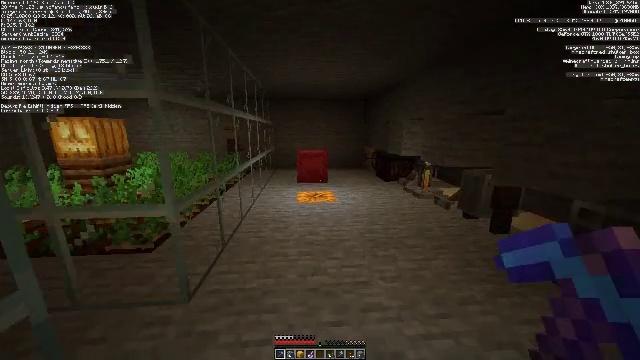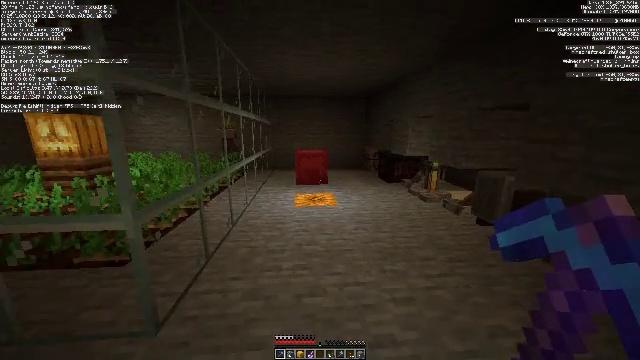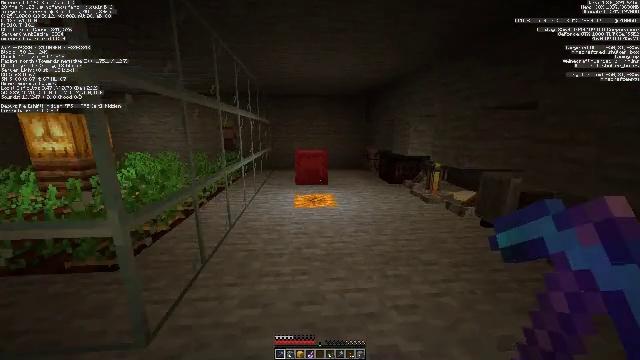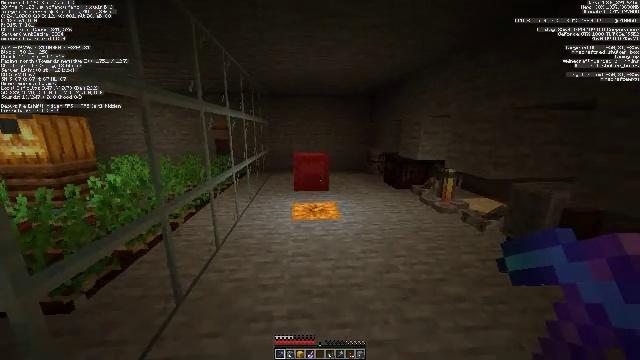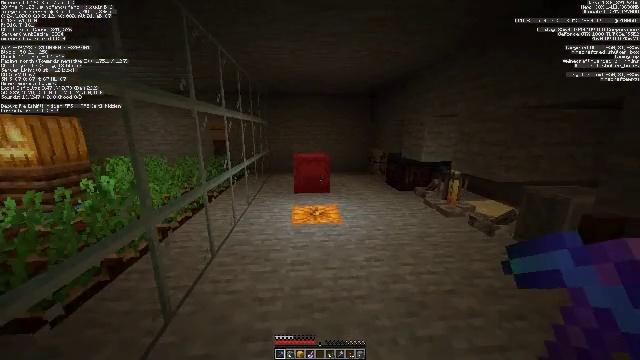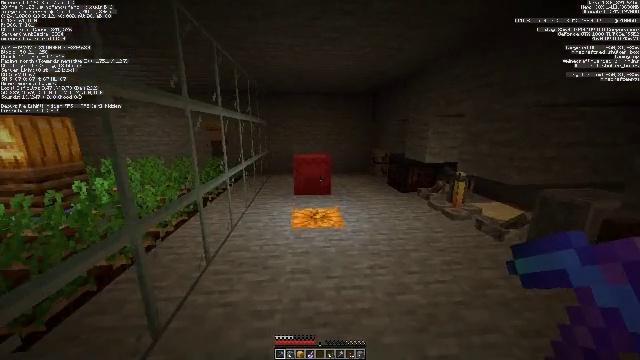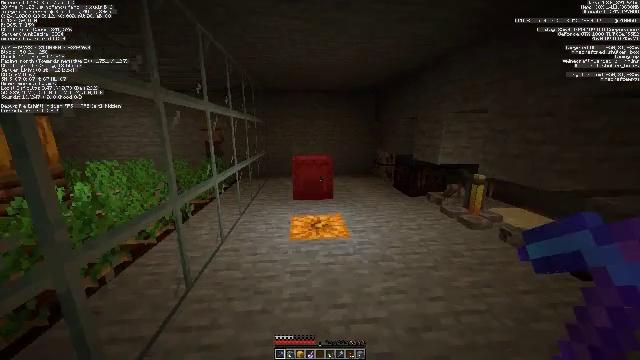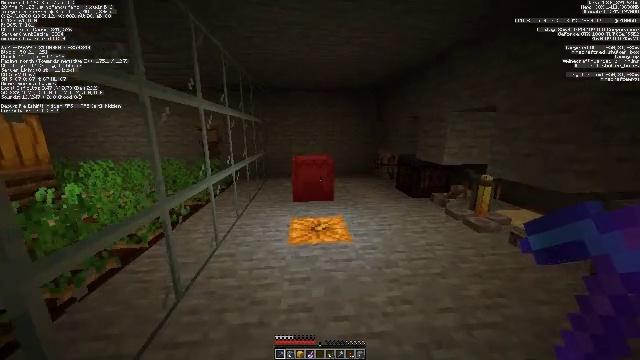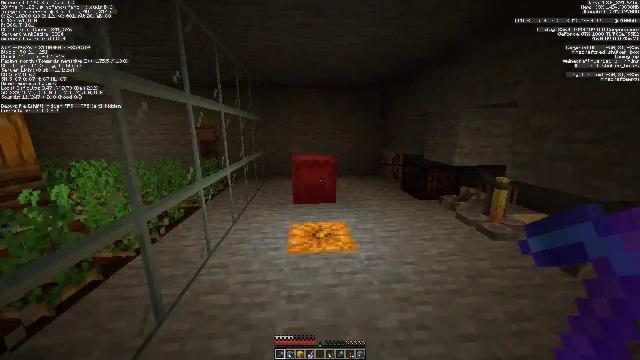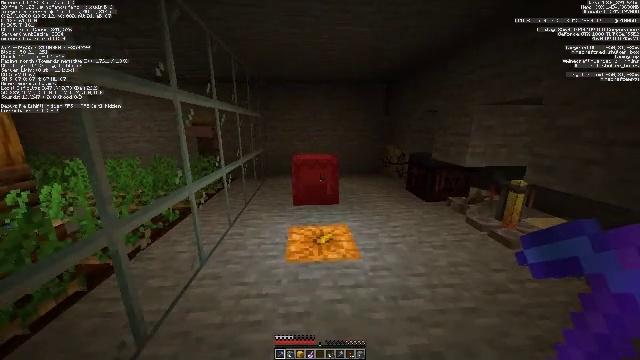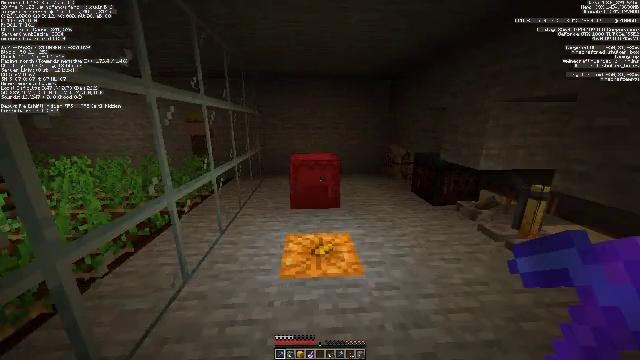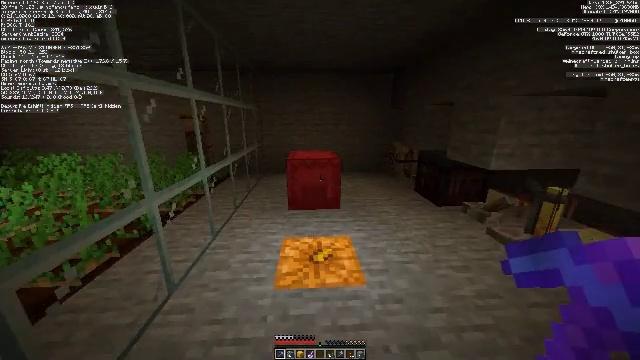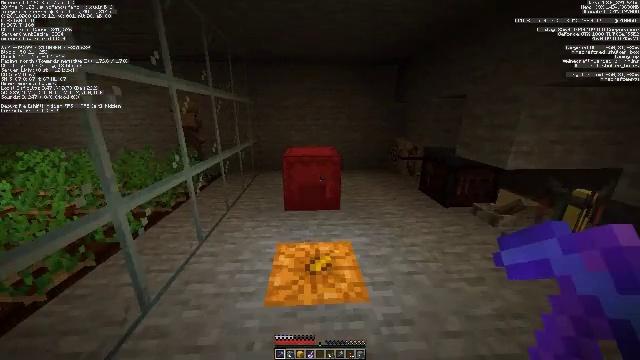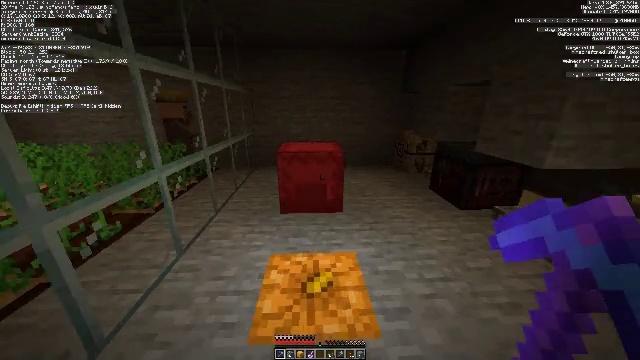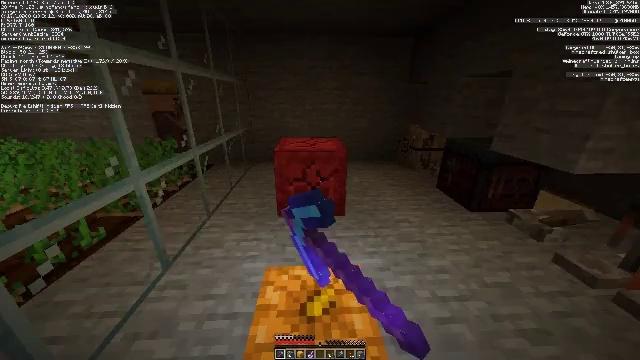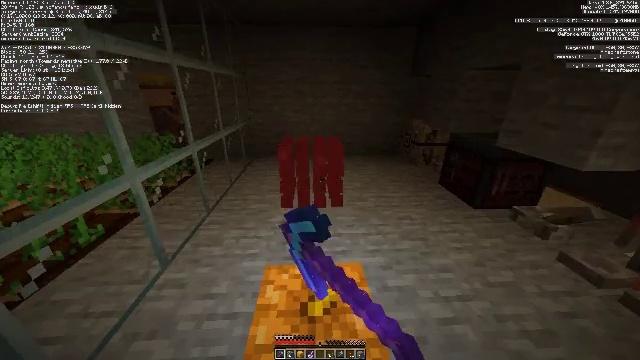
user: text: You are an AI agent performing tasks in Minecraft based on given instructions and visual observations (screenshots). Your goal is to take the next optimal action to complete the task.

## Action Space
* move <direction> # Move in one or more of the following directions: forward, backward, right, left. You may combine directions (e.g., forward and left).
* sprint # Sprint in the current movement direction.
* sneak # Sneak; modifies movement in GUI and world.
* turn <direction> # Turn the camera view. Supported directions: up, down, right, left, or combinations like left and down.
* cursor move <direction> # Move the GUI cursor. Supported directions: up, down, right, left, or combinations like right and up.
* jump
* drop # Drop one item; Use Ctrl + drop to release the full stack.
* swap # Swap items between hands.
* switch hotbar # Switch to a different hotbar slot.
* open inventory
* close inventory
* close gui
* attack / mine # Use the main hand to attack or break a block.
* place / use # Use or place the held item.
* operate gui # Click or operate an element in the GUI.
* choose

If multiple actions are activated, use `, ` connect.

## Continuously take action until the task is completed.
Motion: motion action
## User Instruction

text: Retrieve the items from the red shulker box.
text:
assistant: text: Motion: move forward
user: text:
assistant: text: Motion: move forward
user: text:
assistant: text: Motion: move forward
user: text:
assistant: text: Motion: move forward
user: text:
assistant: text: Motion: move forward
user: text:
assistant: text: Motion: move forward
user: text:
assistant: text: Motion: move forward
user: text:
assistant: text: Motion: move forward
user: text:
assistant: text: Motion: move forward
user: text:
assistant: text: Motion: move forward
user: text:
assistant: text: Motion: move forward, turn down
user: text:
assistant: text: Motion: move forward, turn down
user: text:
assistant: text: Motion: move forward, turn down, attack / mine
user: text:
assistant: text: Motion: move forward, turn down, attack / mine
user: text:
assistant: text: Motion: move forward, turn down, attack / mine
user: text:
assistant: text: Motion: move forward, turn down, attack / mine
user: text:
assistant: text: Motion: move forward, attack / mine
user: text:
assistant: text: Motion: move forward, turn down, attack / mine
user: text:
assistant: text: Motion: attack / mine
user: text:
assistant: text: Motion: attack / mine